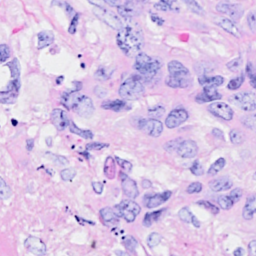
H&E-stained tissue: Breast